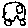
Label: car